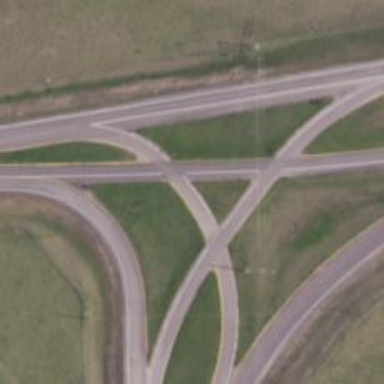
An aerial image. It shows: Secondary link road.